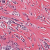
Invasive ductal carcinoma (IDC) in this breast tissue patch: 1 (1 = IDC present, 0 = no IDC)